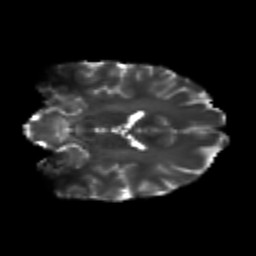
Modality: T2w
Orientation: coronal
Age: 19
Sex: female
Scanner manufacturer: siemens
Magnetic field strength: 3 T
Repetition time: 3.5 s
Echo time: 0.125 s